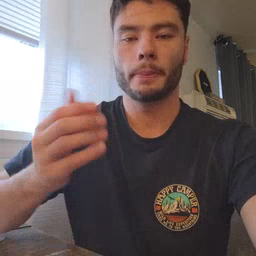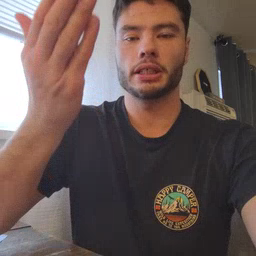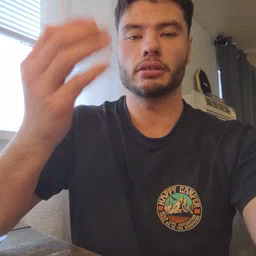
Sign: mitten